Question: I got an Object from Facebook SDK
'''
var responsePages = (JsonObject)FBClient_.Get(new { ids =
[123123123, 123123123, <PHONE>, etc]});
'''
This query returns data (see image)

Now how do I convert this into a list of objects?
I have tried following but it does not work
'''
var pe = (from dynamic page
in (IList<object>)(object)responsePages.Values
orderby page.name ascending
select new FBPage
{
Id = Convert.ToString(page.id),
}
).ToList();
'''
So that failed, would appreciate any help because this dynamic stuff drives me seriously mad.
Thanks
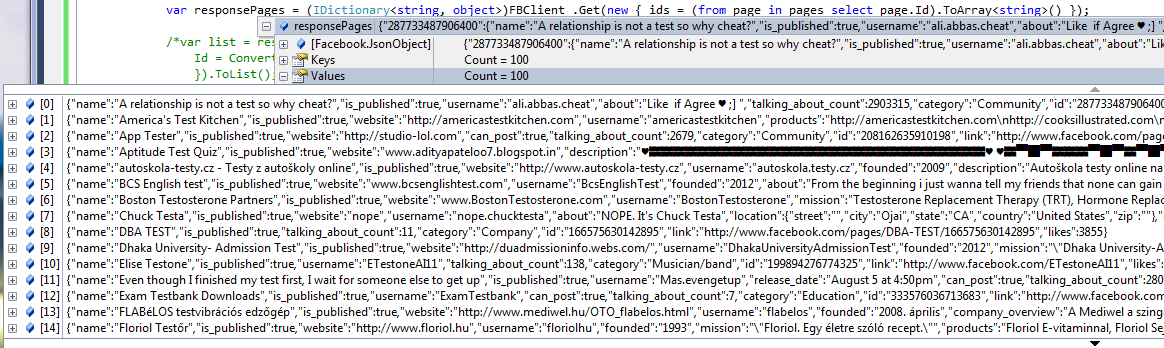
Answer: You don't need to cast if you are using dynamic.
'''
var fb = new FacebookClient();
dynamic result = fb.Get(new { ids = new[] { "...", "..." } });
var pages = new List<FBPage>();
foreach (var page in result.Values)
{
var fbPage = new FBPage {
Id = page.id,
Name = page.name
};
pages.Add(fbPage);
}
'''
or if you want to use linq. (extension methods are not supported for dynamic, so you will need to do some casting, 'JsonObject => IDictionary<string, dyanmic>', 'JsonArray => IList<dynamic>')
'''
var pages = ((IDictionary<string, dynamic>)result)
.Select(kpv => kpv.Value)
.Select(p => new FBPage { id = p.id, name = p.name })
.ToList();
'''
Or you strongly typed classes.
'''
var fbPages = fb.Get<IDictionary<string, FBPage>>(new {
ids = new[] { "...", "..." }
}).Values;
public class FBPage
{
public string id { get; set; }
public string name { get; set; }
}
'''